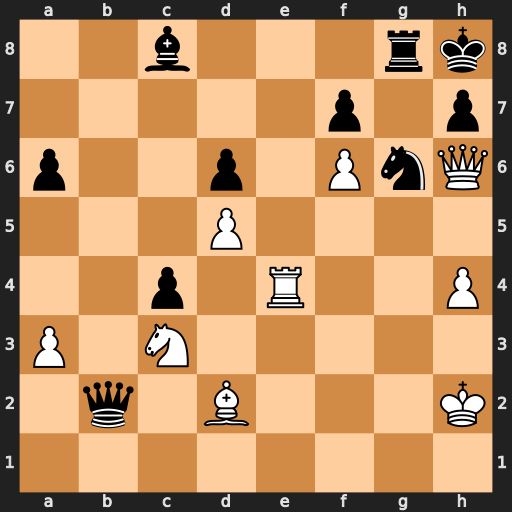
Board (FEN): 2b3rk/5p1p/p2p1PnQ/3P4/2p1R2P/P1N5/1q1B3K/8
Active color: w
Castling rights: -
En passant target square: -
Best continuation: Re8 Qxd2+ Qxd2